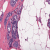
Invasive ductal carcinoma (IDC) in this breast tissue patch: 1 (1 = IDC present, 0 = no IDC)